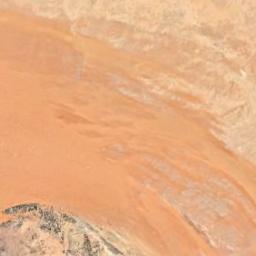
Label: desert